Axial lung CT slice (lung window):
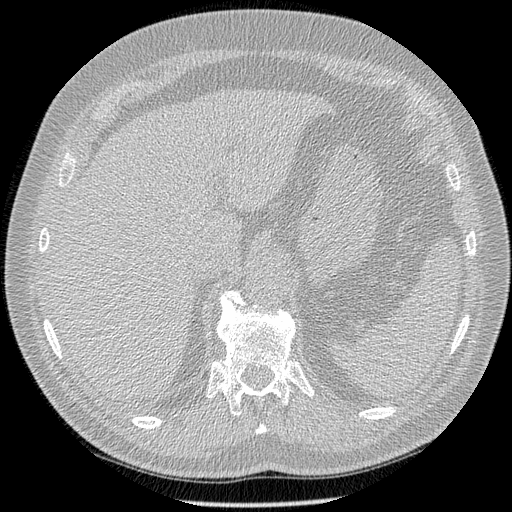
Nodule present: no